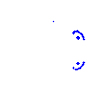
Particle: proton